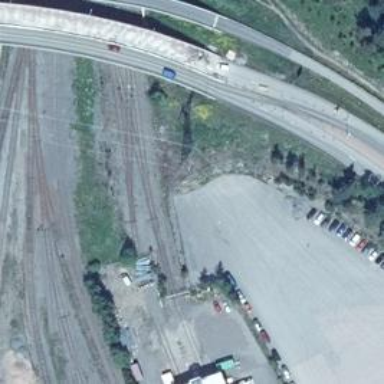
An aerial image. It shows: Disused railway spur line.